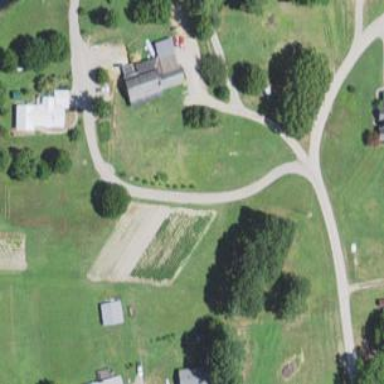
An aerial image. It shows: Driveway.